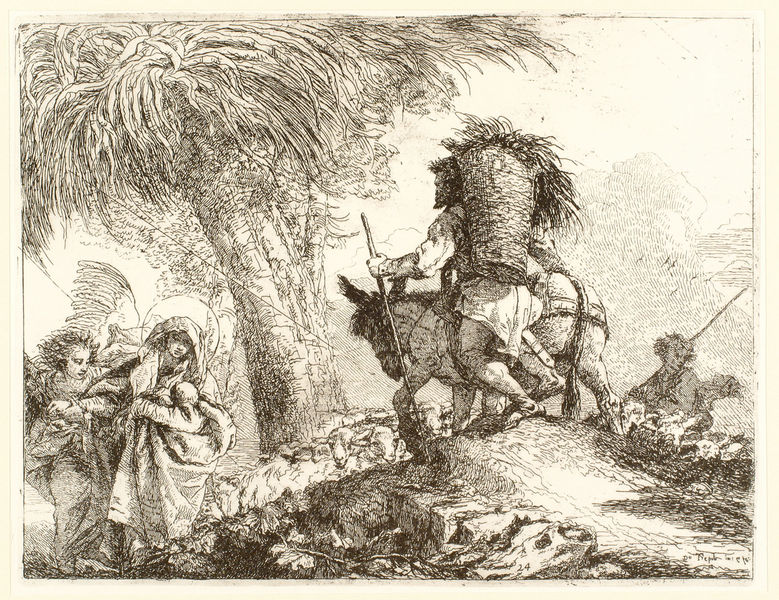
Titel: Die Flucht nach Ägypten
Künstler: Domenico Giovanni Tiepolo
Institution: Berlin, Kupferstichkabinett
Schlagwörter: baum, berg, flügel, landschaft, menschen, frau, männer, zeichnung, tiere, weg, steine, tragen, baumstamm, wind, kind, mutter, blatt, anhöhe, esel, stock, engel, stab, feldweg, heu, kiepe, kraxe, rückentrage, baby, korb, palme, bauer, flucht, schaf, religion, druck, radierung, stich, schwarzweiß, heiligenschein, jesus, hügeö, lasttier, rucksack, maria, schafe, schäfer, wildniss, josef, ägypten, kippe, stiege, beuge, kraxen, en, 14, 24, buckelkraxen